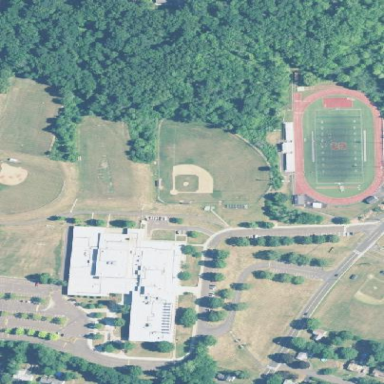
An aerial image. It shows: School.